Question: I am developing a User Interface for a host monitoring application, which is already being monitored on database level. I have displayed 2 datagrids on my UI which will populate on run time.These two datagrids are connected by the HostID ( HostID is the Foreign Key in the LogDatagrid).
The First datagrid displays the list of Host with their Status(either Running or Stopped).
I would like to display the Log Status of the respective HostID when a user wants to know the status in detail. How to achieve this when a user selects the Host ID in the HostDatagrid ? I have added my XAML and screenshot of my UI.

XAML
'''
<DataGrid DataContext="{Binding Path=HostData,NotifyOnTargetUpdated=True,Mode=OneWay}"
AutoGenerateColumns="False" Name="hostDatagrid" Margin="171,32,235,230">
<DataGrid.Columns>
<DataGridTextColumn Header="Host" Width="auto" Binding="{Binding HostID}" />
<DataGridTextColumn Header="Status" Width="auto" Binding="{Binding HostStatus}"/>
</DataGrid.Columns>
</DataGrid>
<DataGrid DataContext="{Binding Path=LogData,NotifyOnTargetUpdated=True,Mode=OneWay}"
AutoGenerateColumns="False" Name="LogDatagrid" Margin="103,108,102,145">
<DataGrid.Columns>
<DataGridTextColumn Header="Host ID" Width="auto" Binding="{Binding HostID}" />
<DataGridTextColumn Header="Logs" Width="auto" Binding="{Binding LogID}" />
<DataGridTextColumn Header="Log Path" Width="auto" Binding="{Binding LogPath}"/>
<DataGridTextColumn Header="Date" Width="auto" Binding="{Binding Date}"/>
<DataGridTextColumn Header="Last Activity" Width="auto" Binding="{Binding LastActivity}"/>
</DataGrid.Columns>
'''
code behind for the LogFile Model:
'''
public LogFileModel()
{
}
private int _hostID;
public int HostID
{
get { return _hostID; }
set { _hostID= value; OnpropertyChanged("HostID"); }
}
private string _logid;
public string LogID
{
get { return _logid; }
set { _logid= value; OnpropertyChanged("LogID"); }
}
private string _logpath;
public string LogPath
{
get { return _logPath; }
set { _logPath = value; OnpropertyChanged("LogPath"); }
}
private DateTime _date;
public DateTime Date;
{
get { return _date; }
set { _date= value; OnpropertyChanged("Date"); }
}
private bool _activity;
public bool LastActivity
{
get { return _activity; }
set { _activity= value; OnpropertyChanged("LastActivity"); }
}
'''
Code behind for the LogFile ViewModel :
'''
LogModel _myModel = new LogModel();
private ObservableCollection<LogFileModel> _logFileData = new ObservableCollection<LogFileModel>();
public ObservableCollection<LogFileModel> LogFileData
{
get { return _logFileData; }
set { _logFileData = value; OnPropertyChanged("LogFileData"); }
}
public LogFileViewModel()
{
initializeload();
timer.Tick += new EventHandler(timer_Tick);
timer.Interval = new TimeSpan(0, 0, 3);
timer.Start();
}
~LogFileViewModel()
{
Dispose(false);
}
protected virtual void Dispose(bool disposing)
{
if (!disposed)
{
if (disposing)
{
timer.Stop();
timer.Tick -= new EventHandler(timer_Tick);
}
disposed = true;
}
}
private void timer_Tick(object sender, EventArgs e)
{
try
{
LogFileData.Clear();
initializeload();
}
catch (Exception ex)
{
timer.Stop();
Console.WriteLine(ex.Message);
}
}
private void initializeload()
{
try
{
DataTable table = _myModel.getData();
for (int i = 0; i < table.Rows.Count; ++i)
LogFileData.Add(new LogFileModel
{
HostID= Convert.ToInt32(table.Rows[i][0]),
LogID = table.Rows[i][1].ToString(),
LogPath = table.Rows[i][2].ToString(),
Date = Convert.ToDateTime(table.Rows[i][3]),
LastAcivity= table.Rows[i][4].ToString(),
});
}
catch (Exception e)
{
Console.WriteLine(e.Message);
}
}
public event PropertyChangedEventHandler PropertyChanged;
private void OnPropertyChanged(string propertyname)
{
var handler = PropertyChanged;
if (handler != null)
handler(this, new PropertyChangedEventArgs(propertyname));
}
public class LogModel
{
public DataTable getData()
{
DataTable ndt = new DataTable();
SqlConnection sqlcon = new SqlConnection(ConfigurationManager.ConnectionStrings["MyConnectionString"].ConnectionString);
sqlcon.Open();
SqlDataAdapter da = new SqlDataAdapter("SELECT * FROM [LocalDB].[dbo].[LogFiles]", sqlcon);
da.Fill(ndt);
da.Dispose();
sqlcon.Close();
return ndt;
}
}
}
'''
}
I have followed the same pattern for the Host Model and ViewModel too.
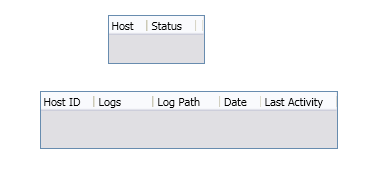
Answer: You will have to have the following in your code viewmodel
A SelectedItem which will hold the selected item in the first DataGrid.
A collection HostData that holds all of your hosts.
An empty collection Log Data which will display the logs for a particular host
'''
//populate with all your hosts and this will bind to your first datagrid
private ObservableCollection<HostModel> _hostData= new ObservableCollection<Host>();
public ObservableCollection<HostModel> HostData
{
get { return _hostData; }
set { _hostData= value; OnPropertyChanged("HostData"); }
}
//populate with all the logs for the selected item and bind this to your second datagrid
private ObservableCollection<LogFileModel> _logFileData = new ObservableCollection<LogFileModel>();
public ObservableCollection<LogFileModel> LogFileData
{
get { return _logFileData; }
set { _logFileData = value; OnPropertyChanged("LogFileData"); }
}
//when the user selects an item in the first datagrid this property will hold the value
//so you will bind it to the selected item property of your first datagrid
private Host _selectedHost; //initialise to avoid null issues
public HostModelSelectedHost
{
get{ return _selectedItem; }
set
{
//call a method to populate you second collection
_selectedHost = value;
logFileData = GetLogsForSelectedHost(_selectedHost);
OnPropertyChanged("SelectedHost");
{
}
//the method for populating your second collection could look like this
private ObservableCollection<LogFileModel> GetLogsForSelectedHost(_selectedHost)
{
ObservableCollection<LogFileModel> filteredLogs = new ObservableCollection<LogFileModel>;
filteredLogs = //fill the collection with all the logs that match the host ID of
//your selected item
return filteredLogs ;
}
'''
I am not sure from your code which class is which but I hope the code above can show you the way of doing this.